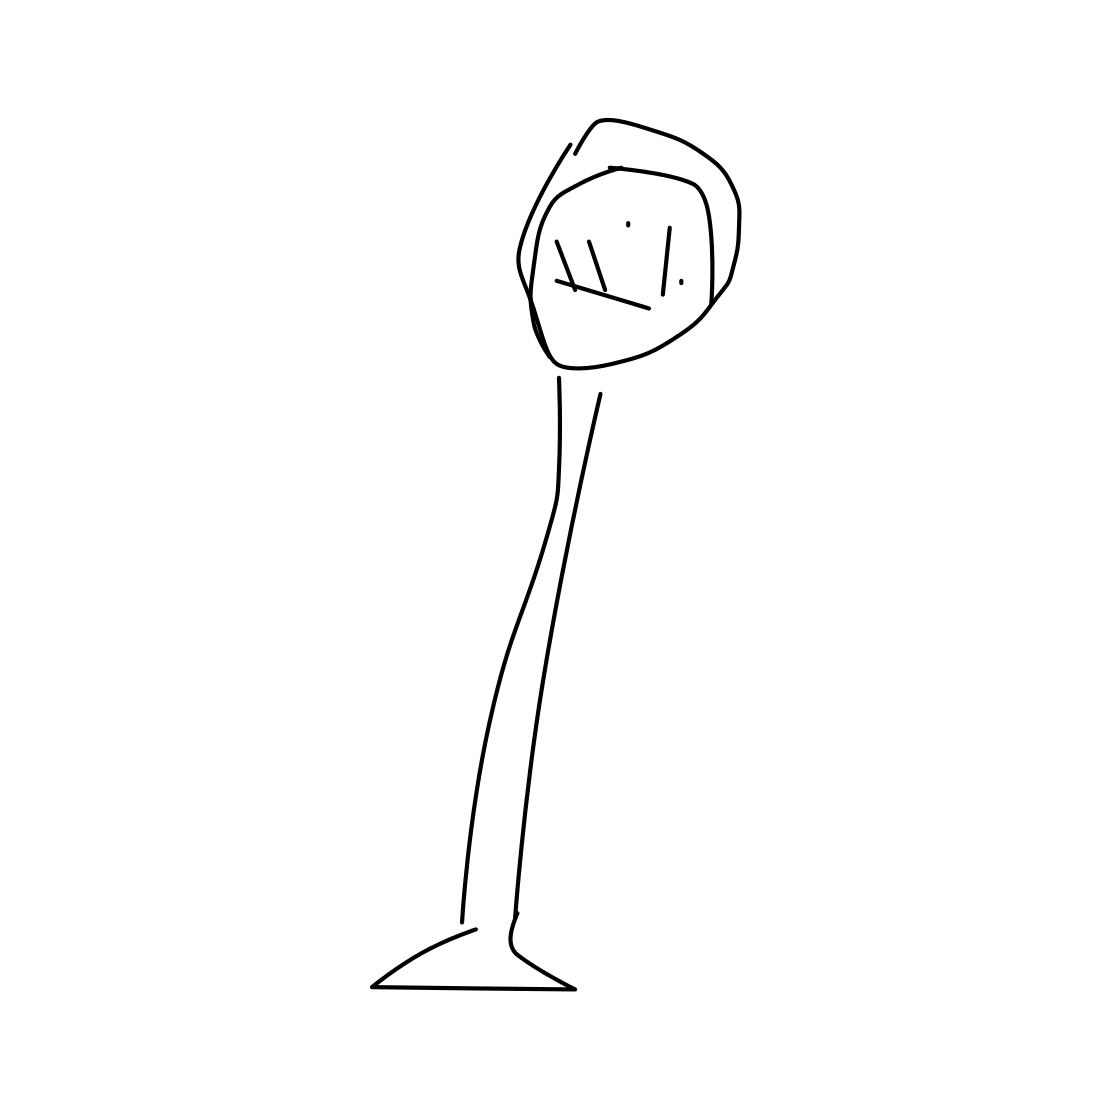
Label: parking meter